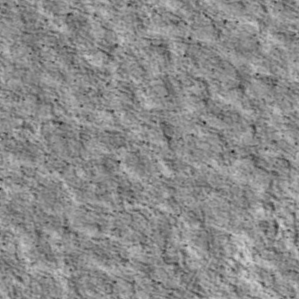
Label: non_frost